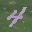
Label: 4